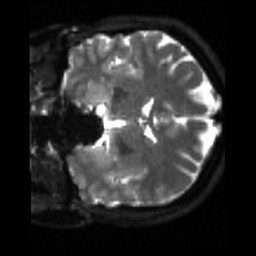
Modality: sbref
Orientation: coronal
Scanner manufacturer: siemens
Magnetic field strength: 3 T
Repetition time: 4 s
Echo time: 0.0594 s